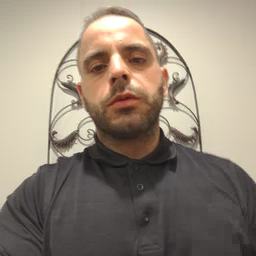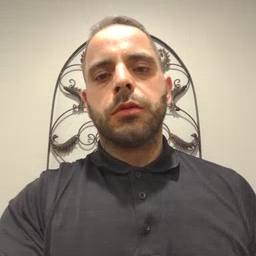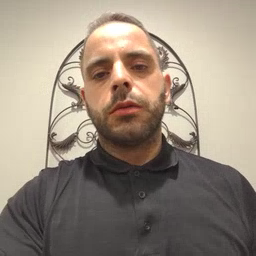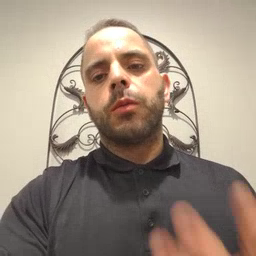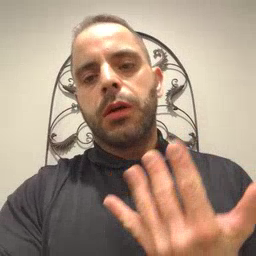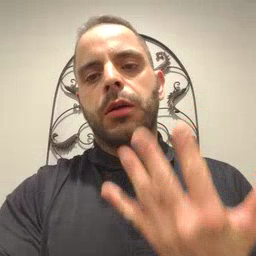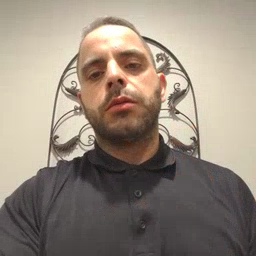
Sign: wait